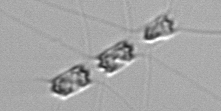
Label: Chaetoceros_didymus